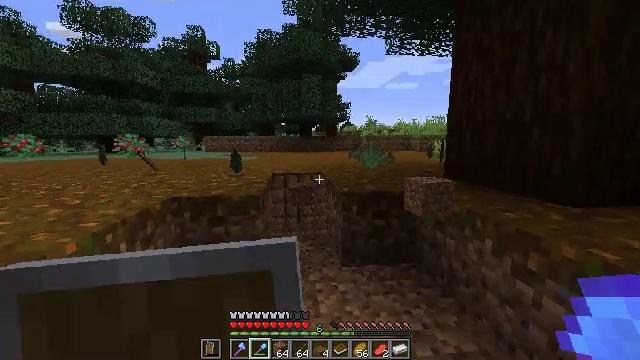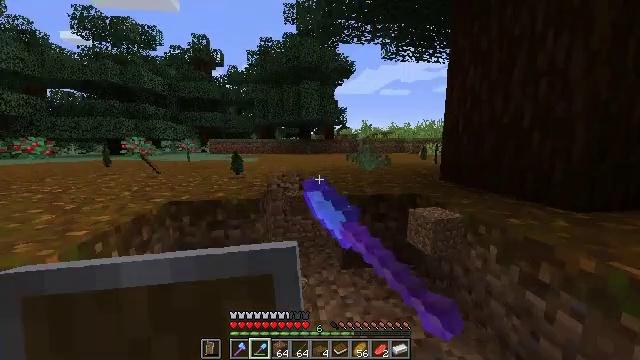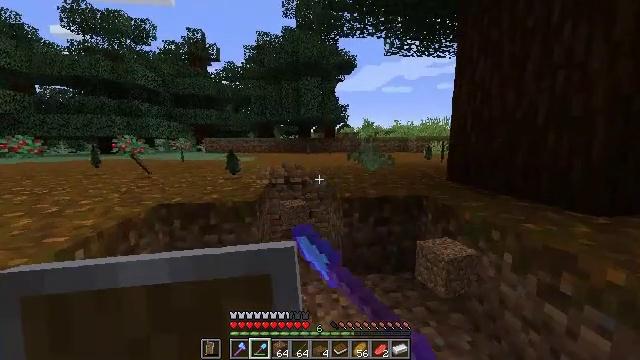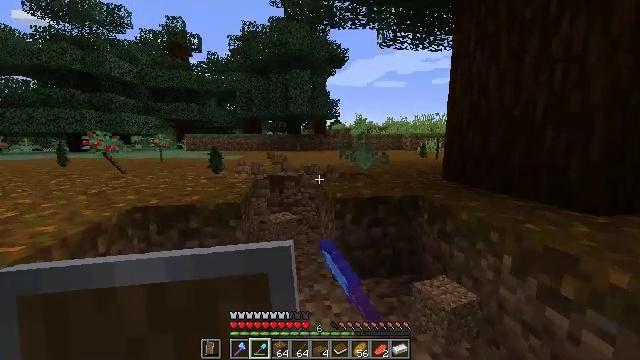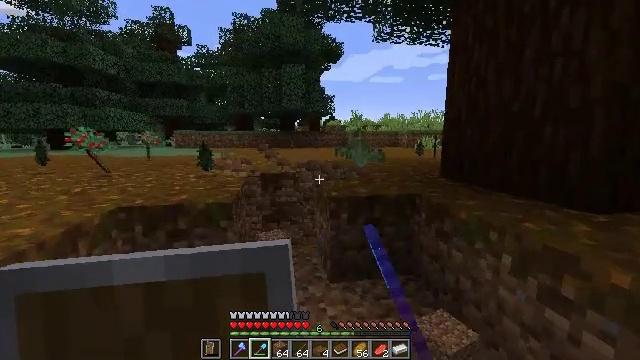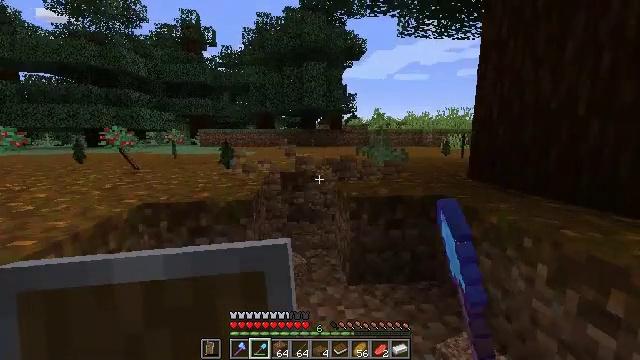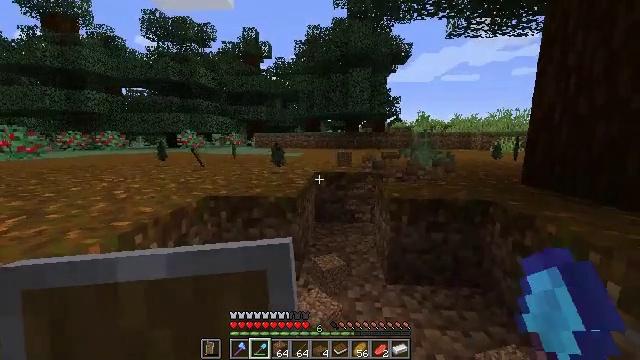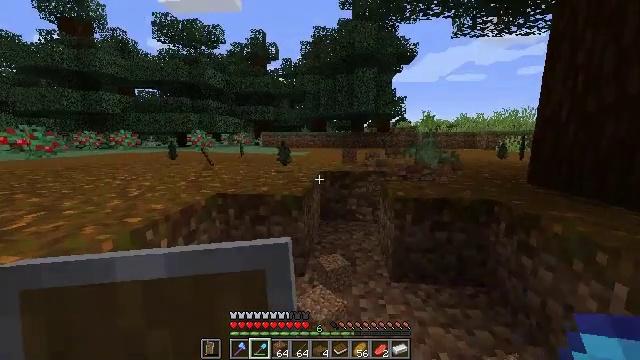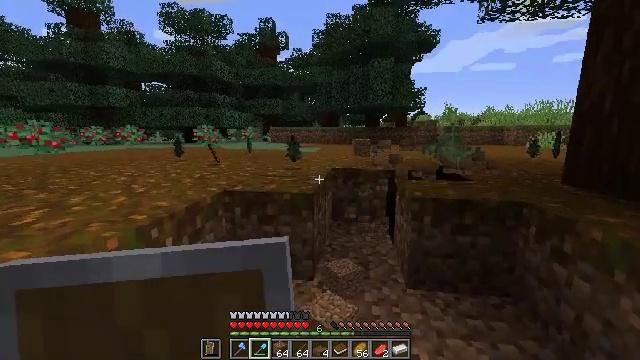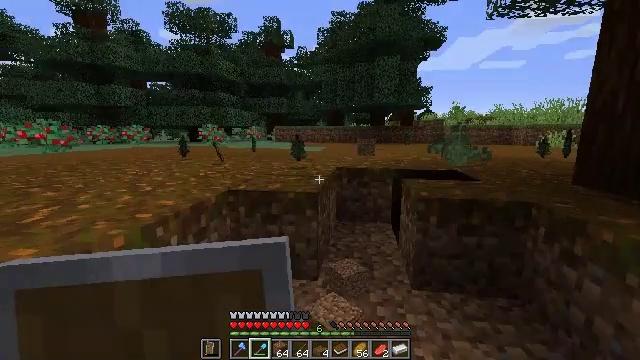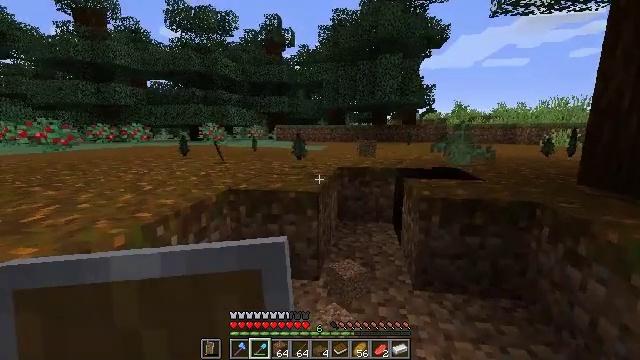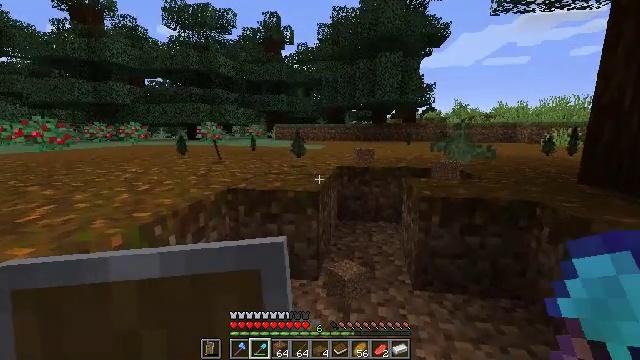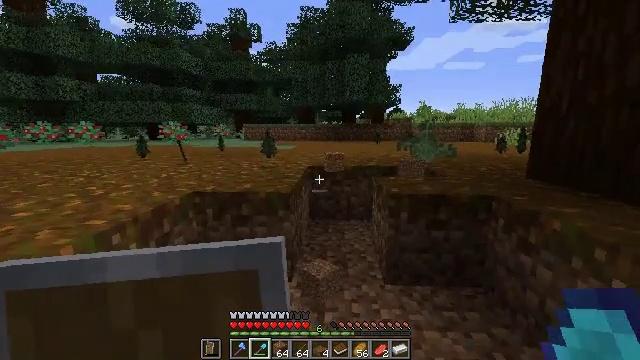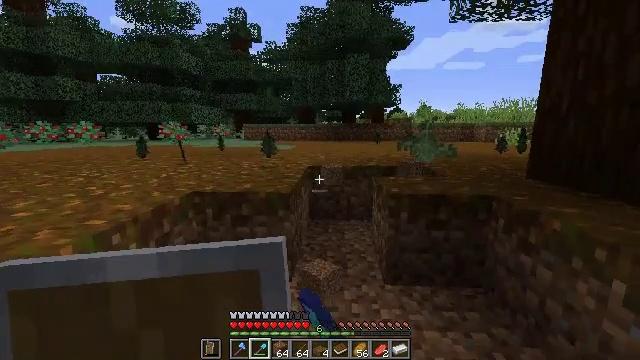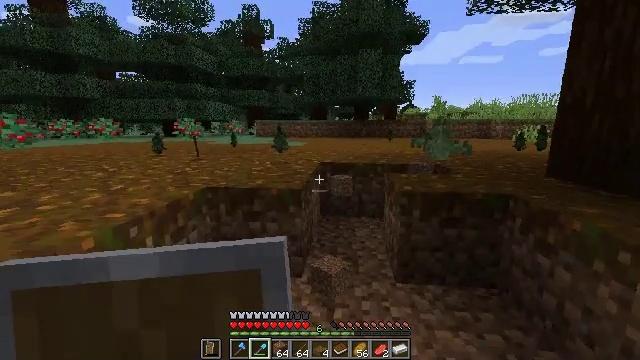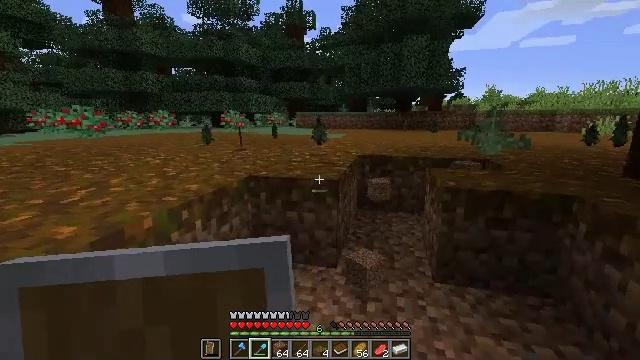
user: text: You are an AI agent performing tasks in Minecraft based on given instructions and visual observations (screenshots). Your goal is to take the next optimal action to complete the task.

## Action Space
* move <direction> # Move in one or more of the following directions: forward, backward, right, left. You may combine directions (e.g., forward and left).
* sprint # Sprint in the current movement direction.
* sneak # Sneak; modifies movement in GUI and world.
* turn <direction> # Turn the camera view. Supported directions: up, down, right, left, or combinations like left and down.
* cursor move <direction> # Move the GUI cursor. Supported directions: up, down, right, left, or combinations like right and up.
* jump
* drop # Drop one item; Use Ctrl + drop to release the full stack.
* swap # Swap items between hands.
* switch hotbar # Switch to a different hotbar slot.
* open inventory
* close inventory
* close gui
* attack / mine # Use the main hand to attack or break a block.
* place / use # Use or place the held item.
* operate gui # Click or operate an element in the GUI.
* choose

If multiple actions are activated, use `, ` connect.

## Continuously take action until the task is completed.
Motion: motion action
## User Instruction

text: Mine the podzol from the ground.
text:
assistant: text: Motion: attack / mine
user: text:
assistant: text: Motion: attack / mine
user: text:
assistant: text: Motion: turn right, attack / mine
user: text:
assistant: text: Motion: turn right, attack / mine
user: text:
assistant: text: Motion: turn left
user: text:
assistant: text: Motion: turn left
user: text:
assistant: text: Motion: turn left
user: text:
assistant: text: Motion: turn left
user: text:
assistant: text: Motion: turn left
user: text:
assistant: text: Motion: no_op
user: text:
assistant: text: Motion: no_op
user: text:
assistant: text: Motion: turn right, attack / mine
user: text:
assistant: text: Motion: attack / mine
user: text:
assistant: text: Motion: turn left
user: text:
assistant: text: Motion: turn left and down
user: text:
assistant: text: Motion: turn left
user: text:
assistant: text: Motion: no_op
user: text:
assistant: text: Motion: move forward
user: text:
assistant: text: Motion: move forward, attack / mine
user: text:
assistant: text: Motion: move forward, turn right, attack / mine
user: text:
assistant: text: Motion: turn right, attack / mine
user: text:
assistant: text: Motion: turn right, attack / mine
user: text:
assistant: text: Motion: turn right, attack / mine
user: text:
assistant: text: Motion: turn right, attack / mine
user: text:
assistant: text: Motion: turn right, attack / mine
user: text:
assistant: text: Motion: turn right, attack / mine
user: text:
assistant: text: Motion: turn right, attack / mine
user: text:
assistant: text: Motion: turn right, attack / mine
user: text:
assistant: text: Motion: turn right, attack / mine
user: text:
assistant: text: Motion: attack / mine